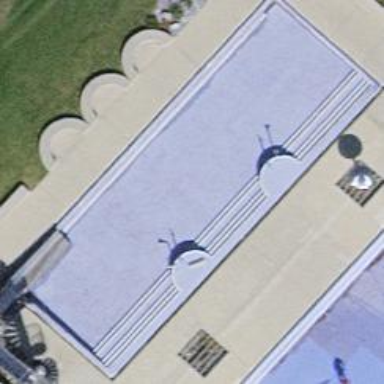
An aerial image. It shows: Swimming pool located in leisure land.